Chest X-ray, PA view. Patient: 70 years old, sex M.
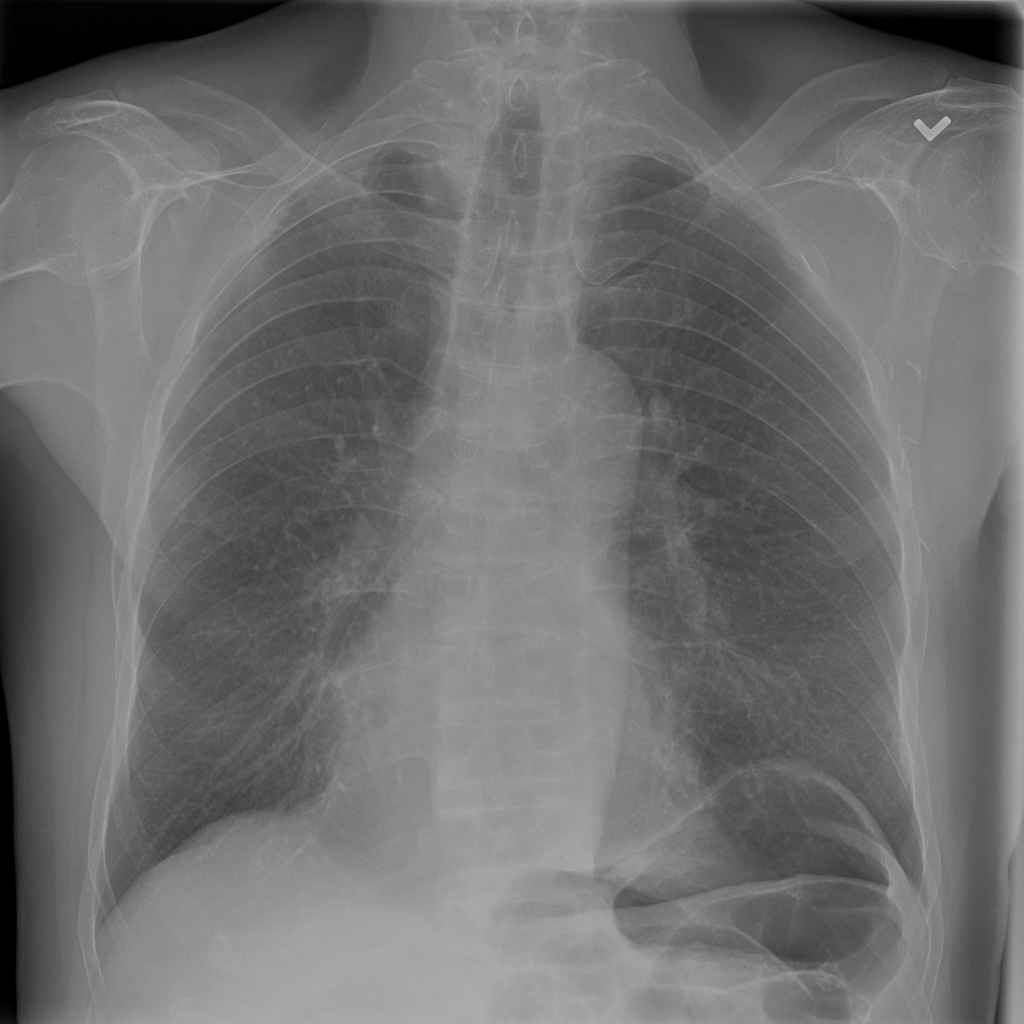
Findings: No Finding